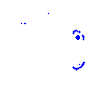
Particle: electron